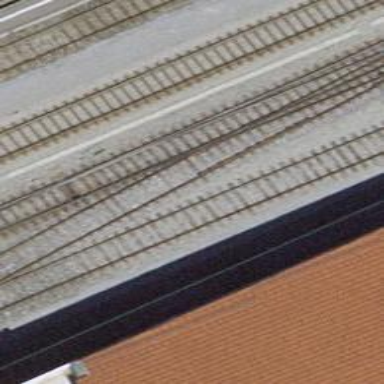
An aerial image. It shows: Rail yard with electrified rails and single track.